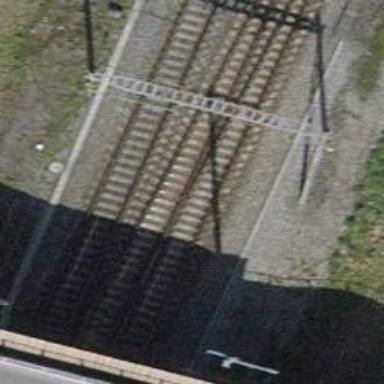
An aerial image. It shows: Siding railway line with electrified contact line for the trains.